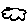
Label: cloud